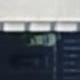
Vehicle type: Taxi